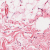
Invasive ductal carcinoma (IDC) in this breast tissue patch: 0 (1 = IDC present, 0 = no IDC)